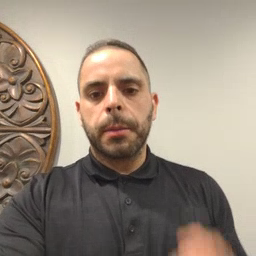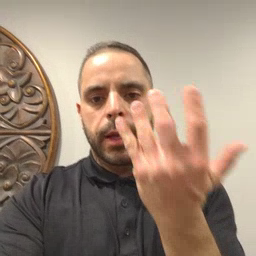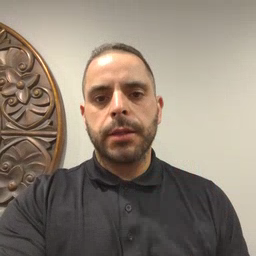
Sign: many